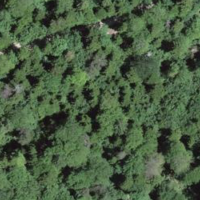
EUNIS habitat code: 44
Species observed at this site:
Asplenium trichomanes
Fagus sylvatica